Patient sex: F
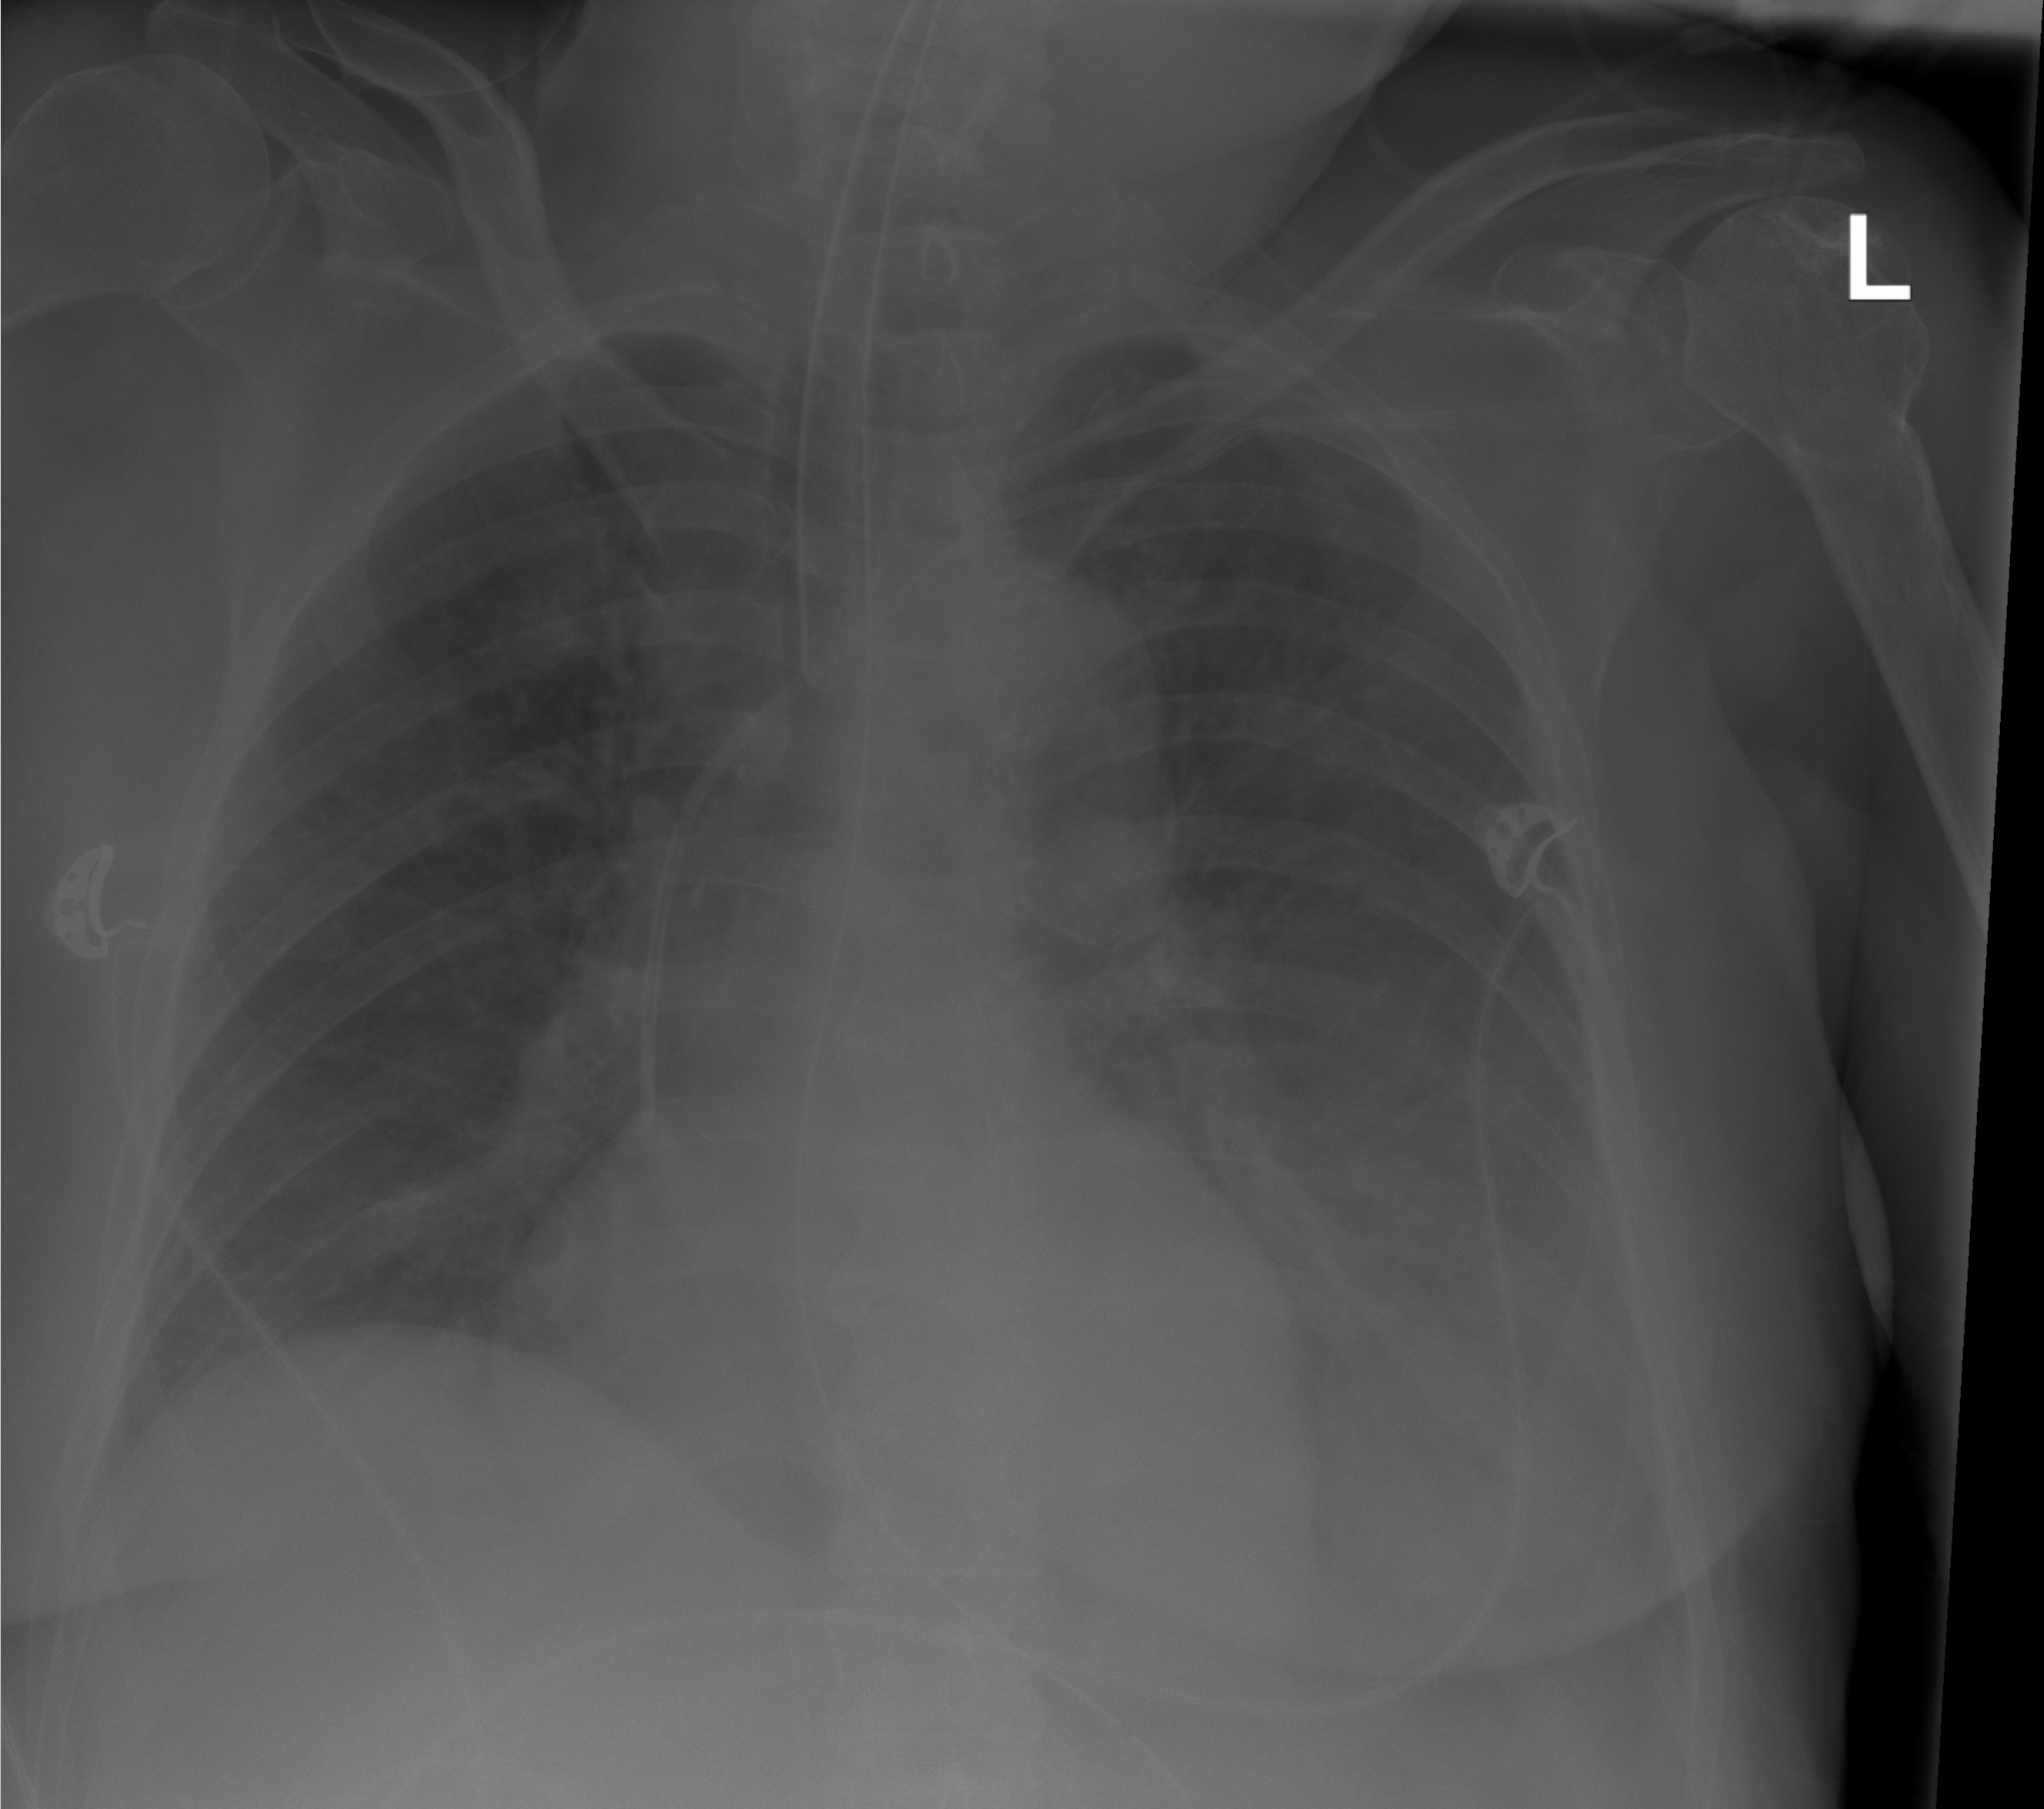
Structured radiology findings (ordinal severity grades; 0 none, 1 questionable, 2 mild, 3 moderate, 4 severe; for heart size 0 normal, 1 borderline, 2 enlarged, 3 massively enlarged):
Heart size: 0
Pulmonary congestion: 0
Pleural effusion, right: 0
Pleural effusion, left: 2
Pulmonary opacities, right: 0
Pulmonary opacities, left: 0
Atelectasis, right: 0
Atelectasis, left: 2